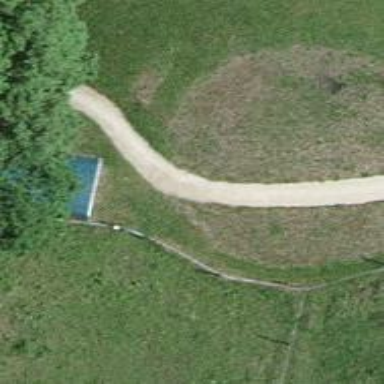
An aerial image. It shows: Path.